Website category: auto
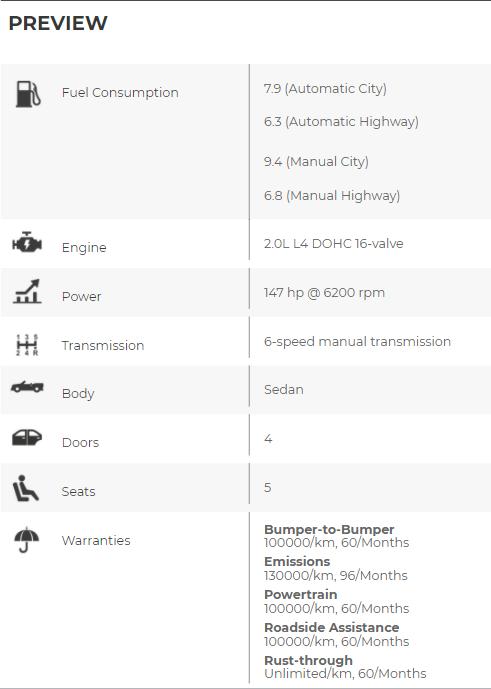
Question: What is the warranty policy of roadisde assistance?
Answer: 100000/km, 60/Months

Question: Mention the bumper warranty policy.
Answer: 100000/km, 60/Months

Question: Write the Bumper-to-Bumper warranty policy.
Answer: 100000/km, 60/Months

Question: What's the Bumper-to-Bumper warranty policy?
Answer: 100000/km, 60/Months

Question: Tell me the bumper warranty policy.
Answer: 100000/km, 60/Months

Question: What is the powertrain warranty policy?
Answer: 100000/km, 60/Months

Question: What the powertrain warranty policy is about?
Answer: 100000/km, 60/Months

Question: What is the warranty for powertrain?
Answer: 100000/km, 60/Months